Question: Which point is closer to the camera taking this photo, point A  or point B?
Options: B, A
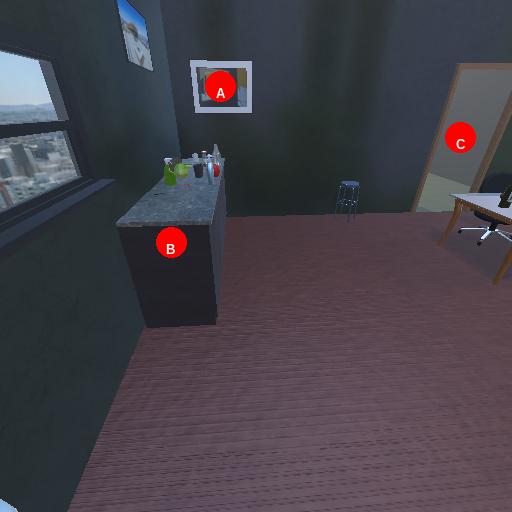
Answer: B